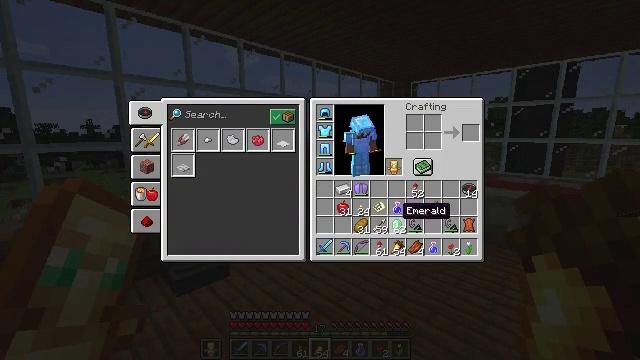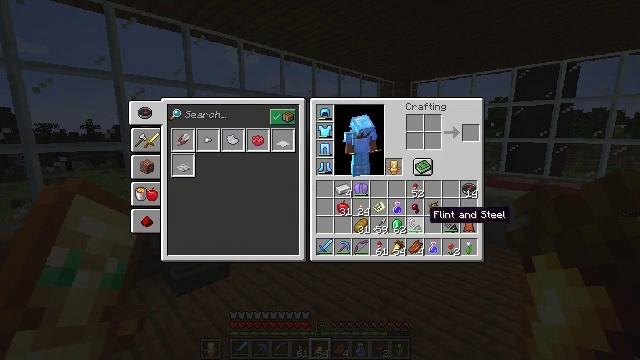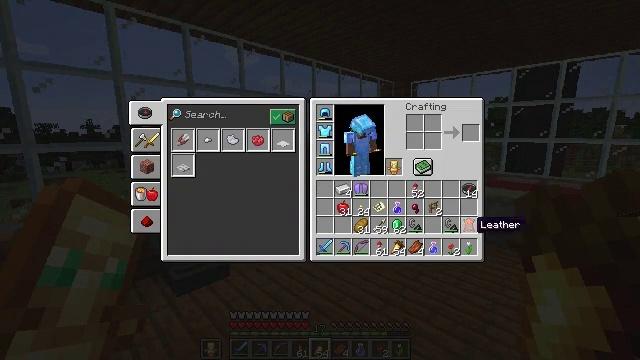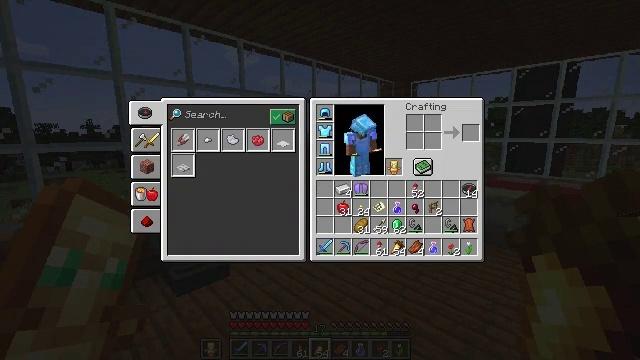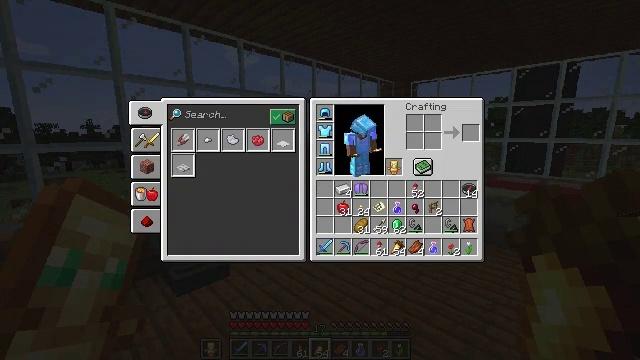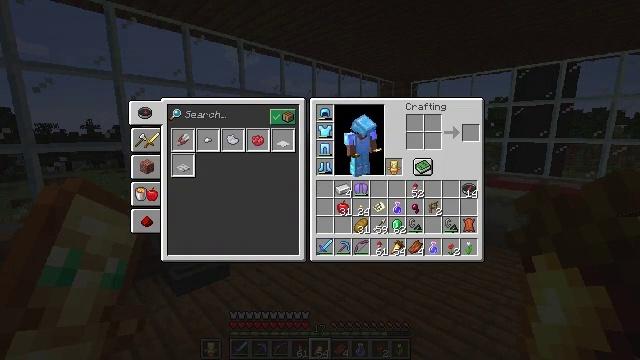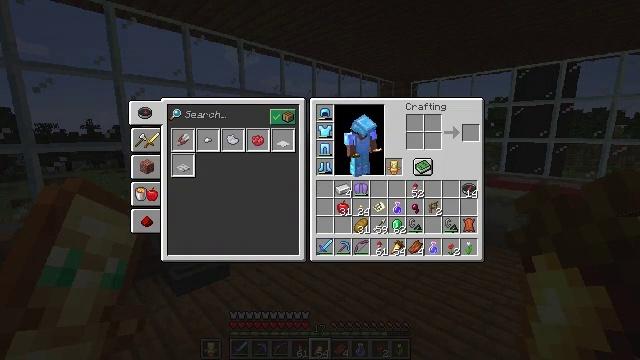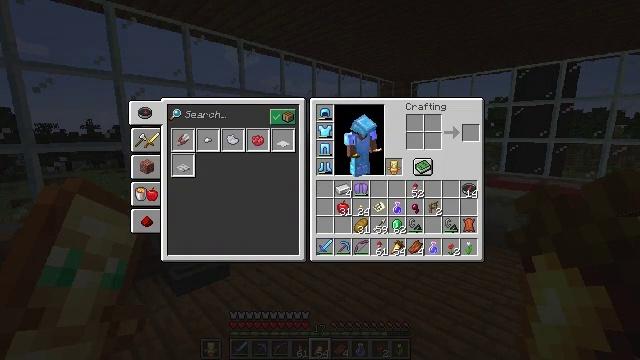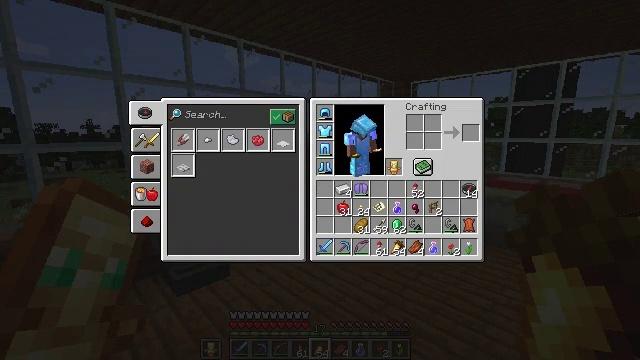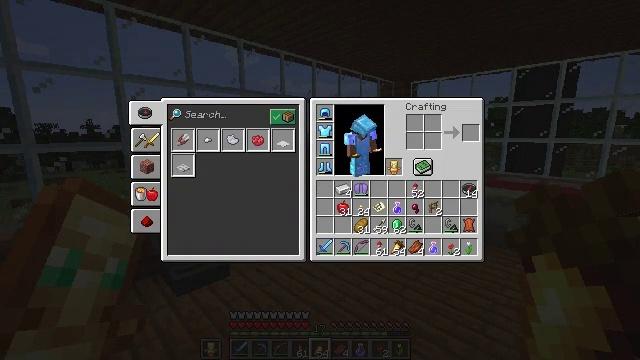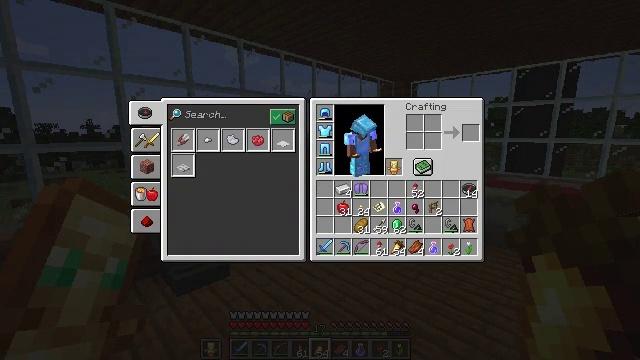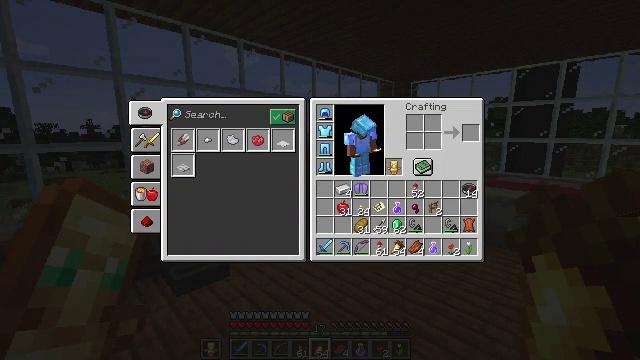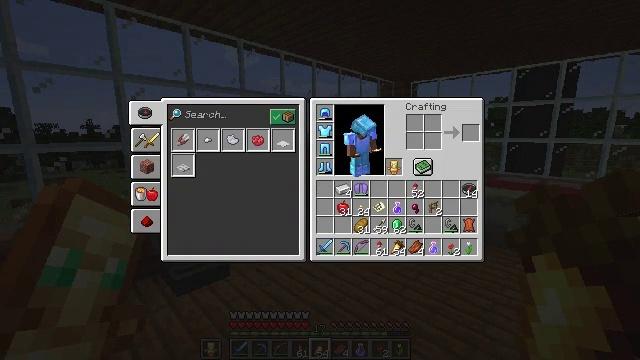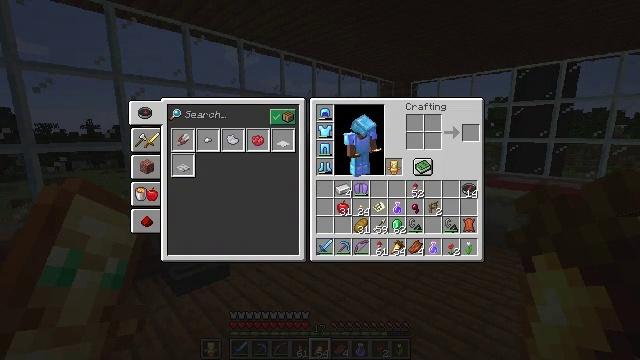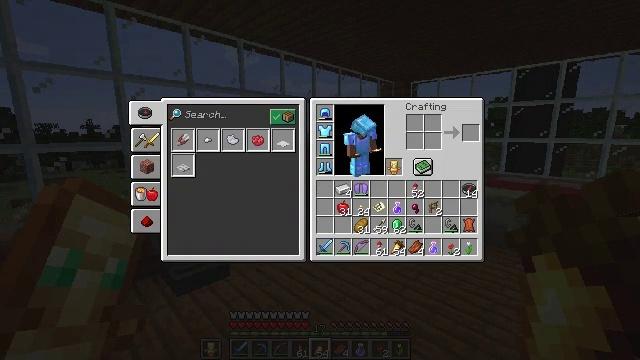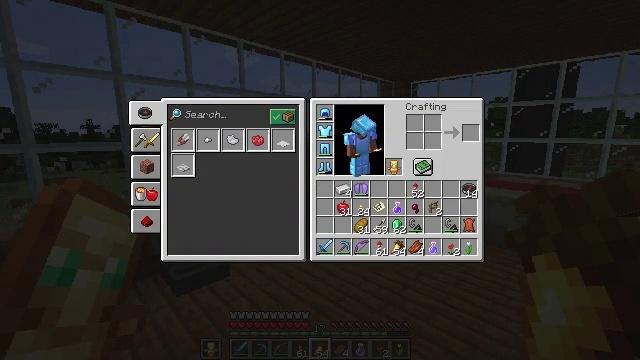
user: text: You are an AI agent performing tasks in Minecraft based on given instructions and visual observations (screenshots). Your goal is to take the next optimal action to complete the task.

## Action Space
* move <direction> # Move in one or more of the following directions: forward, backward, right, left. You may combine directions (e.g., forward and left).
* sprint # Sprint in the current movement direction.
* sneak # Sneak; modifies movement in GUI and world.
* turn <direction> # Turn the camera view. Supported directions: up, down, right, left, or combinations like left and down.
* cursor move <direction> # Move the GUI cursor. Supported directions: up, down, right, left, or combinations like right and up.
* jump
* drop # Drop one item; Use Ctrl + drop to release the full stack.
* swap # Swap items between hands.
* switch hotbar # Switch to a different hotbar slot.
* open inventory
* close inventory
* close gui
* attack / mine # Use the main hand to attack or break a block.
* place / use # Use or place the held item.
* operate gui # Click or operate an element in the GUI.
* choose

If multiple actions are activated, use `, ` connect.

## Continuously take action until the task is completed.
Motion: motion action
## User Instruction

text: Remove a poppy from the inventory.
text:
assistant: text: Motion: cursor move right
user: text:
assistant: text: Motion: cursor move right and down
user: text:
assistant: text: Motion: sneak, cursor move right and down
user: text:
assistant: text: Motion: sneak, cursor move right and down
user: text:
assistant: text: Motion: sneak
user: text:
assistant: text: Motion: sneak, cursor move right
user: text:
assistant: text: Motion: sneak
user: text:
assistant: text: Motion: sneak
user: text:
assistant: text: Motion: sneak
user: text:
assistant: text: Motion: sneak, cursor move up
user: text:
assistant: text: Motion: sneak
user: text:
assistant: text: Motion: sneak
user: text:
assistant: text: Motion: sneak
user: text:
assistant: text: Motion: sneak
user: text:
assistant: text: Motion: sneak, cursor move left and up
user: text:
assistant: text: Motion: sneak, cursor move left
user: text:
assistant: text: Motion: sneak, cursor move left
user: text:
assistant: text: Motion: sneak
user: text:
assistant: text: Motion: sneak
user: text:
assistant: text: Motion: sneak
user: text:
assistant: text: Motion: sneak
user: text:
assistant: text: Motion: sneak
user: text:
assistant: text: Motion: sneak, cursor move down
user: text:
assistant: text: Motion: no_op
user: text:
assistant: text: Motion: no_op
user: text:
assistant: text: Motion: no_op
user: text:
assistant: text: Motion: no_op
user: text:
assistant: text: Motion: no_op
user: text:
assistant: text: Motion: no_op
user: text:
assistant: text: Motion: no_op